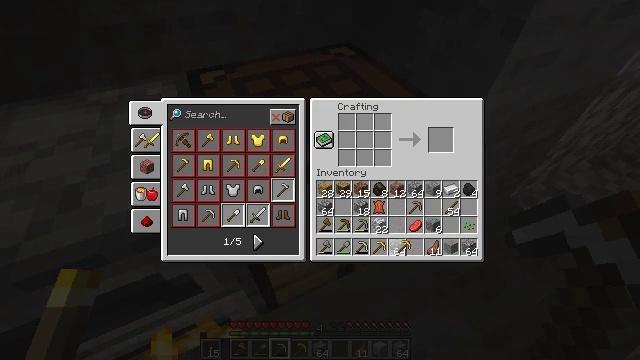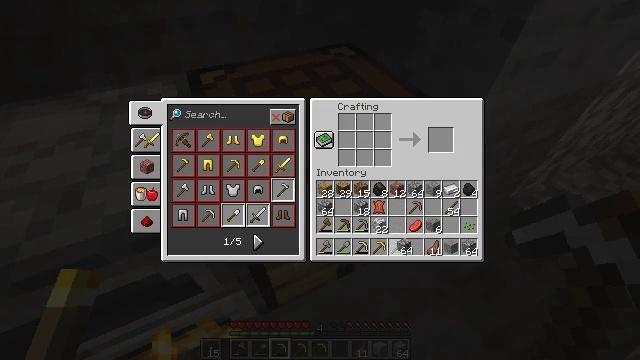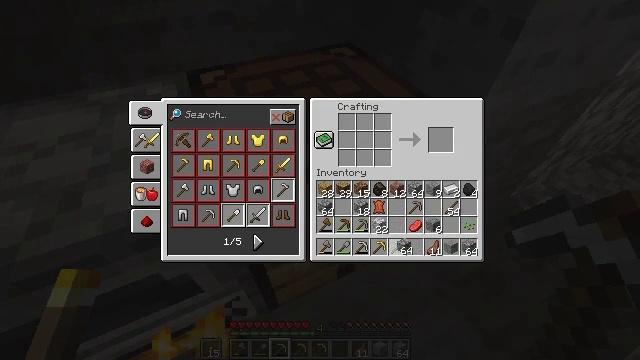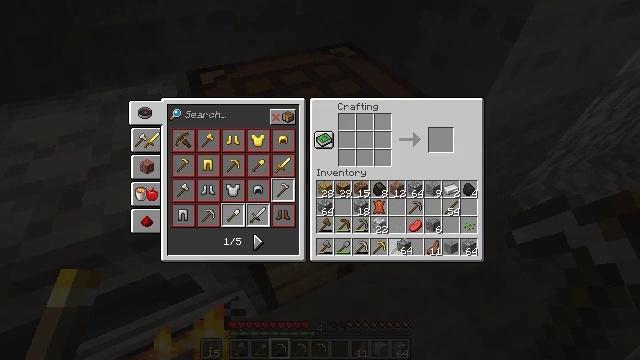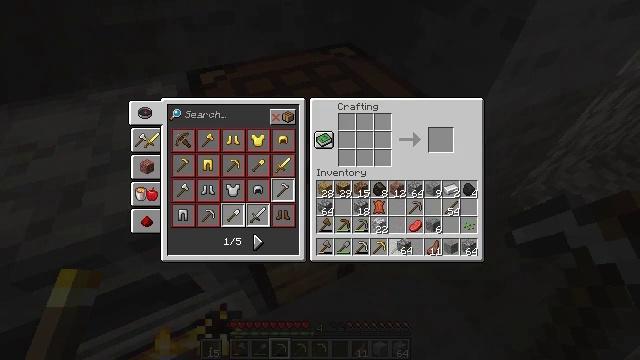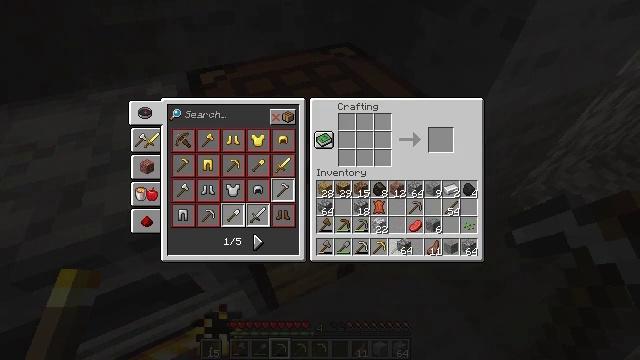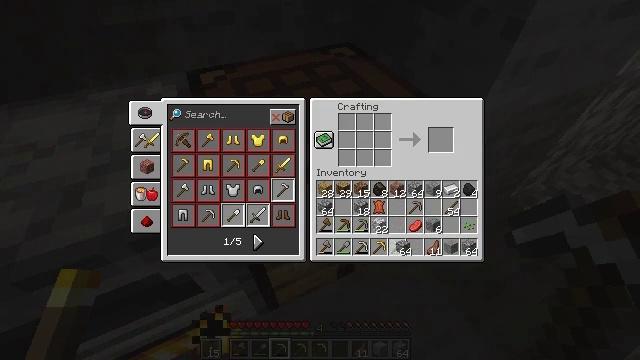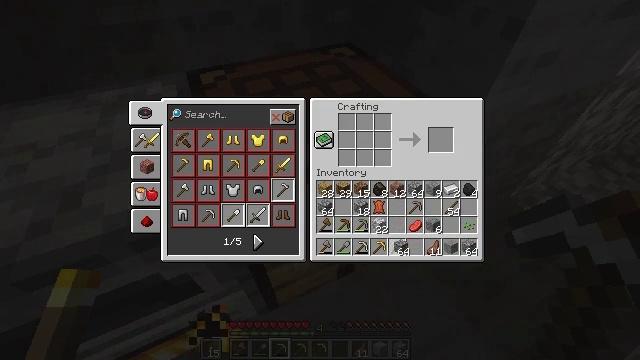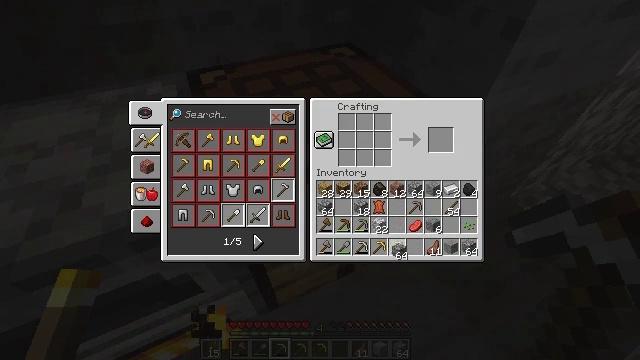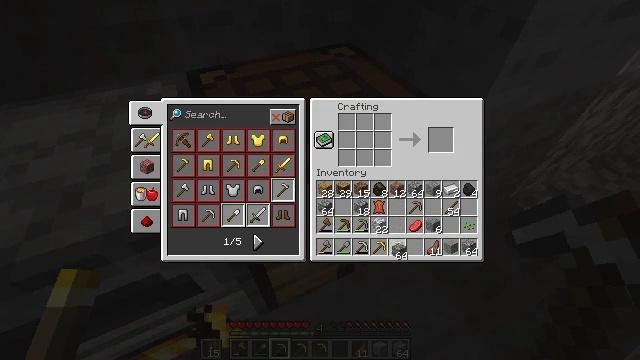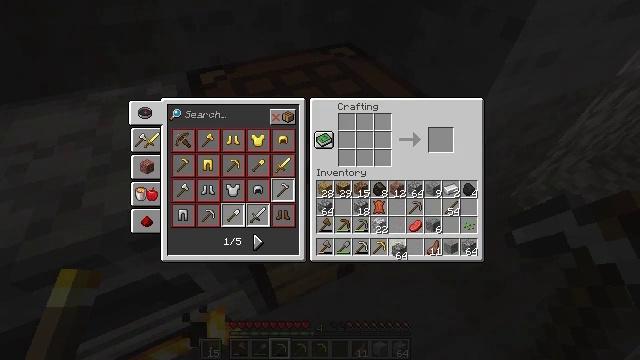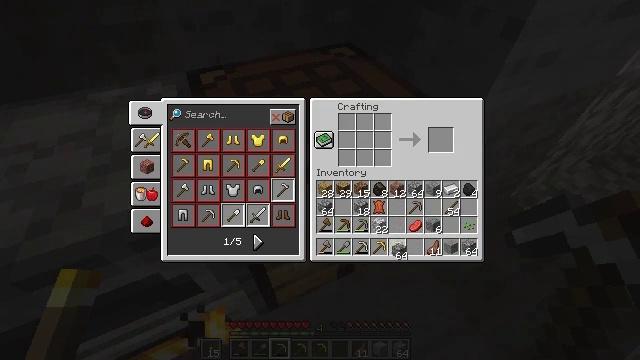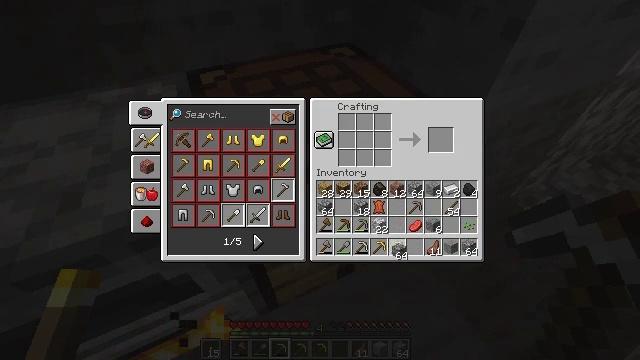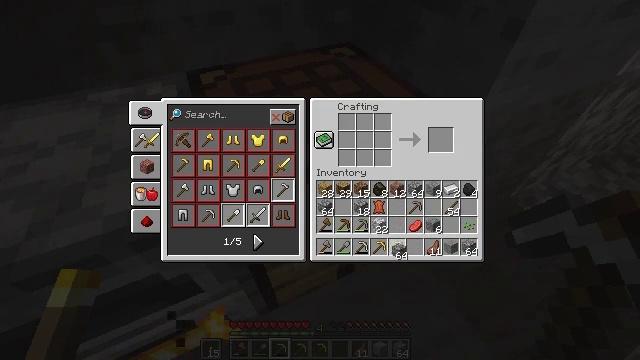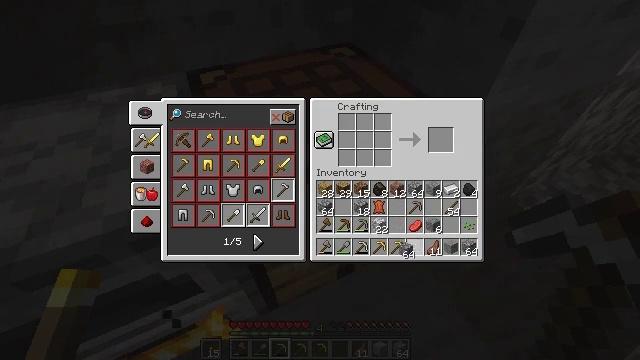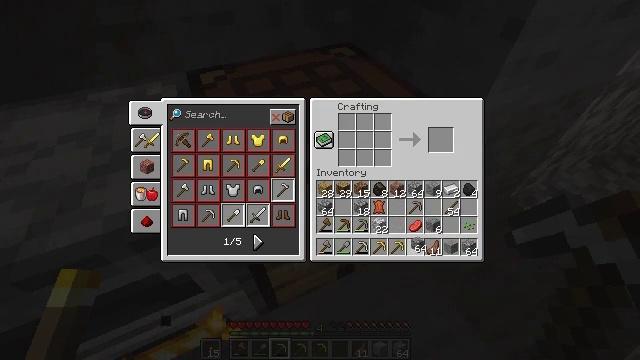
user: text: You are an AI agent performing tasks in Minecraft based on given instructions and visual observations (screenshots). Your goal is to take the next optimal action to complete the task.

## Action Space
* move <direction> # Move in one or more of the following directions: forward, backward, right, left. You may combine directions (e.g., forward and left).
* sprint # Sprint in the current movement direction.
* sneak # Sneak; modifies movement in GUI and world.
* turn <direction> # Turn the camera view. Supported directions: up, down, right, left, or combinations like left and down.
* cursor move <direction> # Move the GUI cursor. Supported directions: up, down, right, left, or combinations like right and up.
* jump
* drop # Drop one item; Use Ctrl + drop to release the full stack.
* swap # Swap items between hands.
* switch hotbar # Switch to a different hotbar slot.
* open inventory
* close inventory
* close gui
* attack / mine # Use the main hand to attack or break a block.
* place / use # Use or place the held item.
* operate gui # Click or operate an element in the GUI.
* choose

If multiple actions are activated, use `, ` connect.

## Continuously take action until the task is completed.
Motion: motion action
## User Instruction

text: Take down the wall torch for reuse.
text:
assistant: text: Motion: no_op
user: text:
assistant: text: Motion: no_op
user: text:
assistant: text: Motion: no_op
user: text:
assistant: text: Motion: no_op
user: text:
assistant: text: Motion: no_op
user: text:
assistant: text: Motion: no_op
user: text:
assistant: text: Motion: no_op
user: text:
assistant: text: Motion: no_op
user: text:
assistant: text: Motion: no_op
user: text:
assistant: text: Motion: no_op
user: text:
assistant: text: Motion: no_op
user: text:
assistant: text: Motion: no_op
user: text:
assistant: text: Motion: no_op
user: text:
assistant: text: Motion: cursor move right
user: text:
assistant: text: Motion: cursor move right
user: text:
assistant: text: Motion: no_op
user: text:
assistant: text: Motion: cursor move left
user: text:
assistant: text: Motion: no_op
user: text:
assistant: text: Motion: no_op
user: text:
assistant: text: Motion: no_op
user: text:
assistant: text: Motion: no_op
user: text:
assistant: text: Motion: no_op
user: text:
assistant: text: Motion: no_op
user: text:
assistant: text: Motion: operate gui
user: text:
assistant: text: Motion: operate gui
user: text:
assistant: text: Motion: operate gui
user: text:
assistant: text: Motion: no_op
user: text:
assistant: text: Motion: no_op
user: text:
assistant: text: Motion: no_op
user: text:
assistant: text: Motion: turn left, close gui